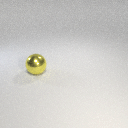
large yellow metal sphere